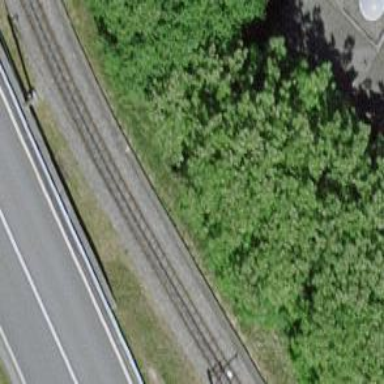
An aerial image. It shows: Narrow-gauge railway track with electrified contact line. The railway has one track.